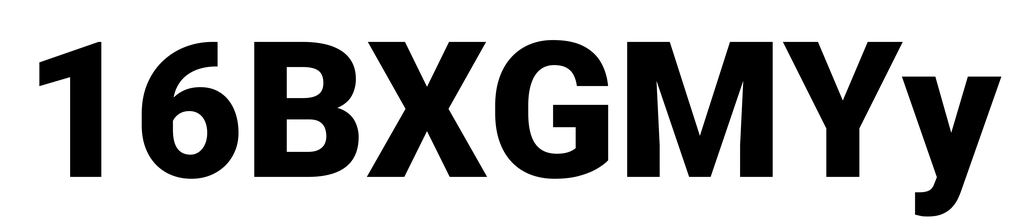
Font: Roboto_Black